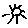
Label: sun